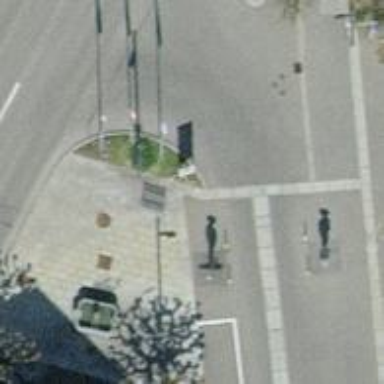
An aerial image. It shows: Bench.